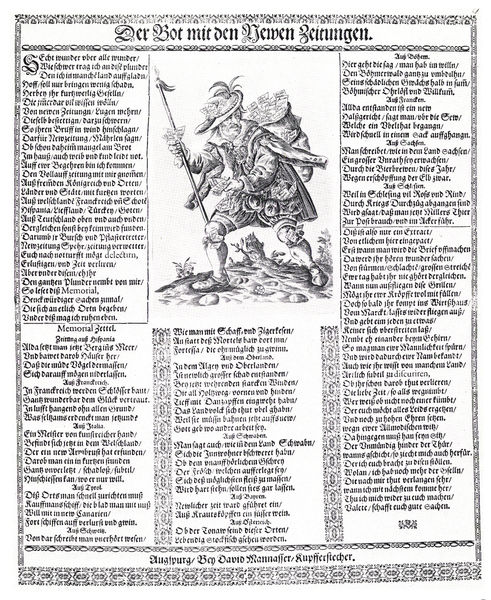
Titel: Der Bot mit den Newen Zeitungen.
Künstler: David Mannasser
Institution: (Seriendruck)
Schlagwörter: berg, feder, fuß, hand, mann, weiß, landschaft, ausschnitt, grau, hut, mitte, schwarz, zeichen, zeichnung, blick, ornament, alt, bart, hose, jacke, barock, federn, kleidung, rahmen, stein, hände, erde, gräser, hügel, gehen, boden, mantel, händler, blatt, wald, sack, stock, beine, deutschland, federhut, holzschnitt, schrift, papier, rahmung, schuhe, stab, kiepe, last, laufen, grafik, graphik, spalten, rand, hat, lanze, karikatur, deutsch, strumpf, knie, strümpfe, penis, buch, wandern, geld, druck, druckgraphik, druckgrafik, radierung, stich, titel, seite, illustration, schwarzweiß, text, zeitung, bericht, soldat, initiale, überschrift, literatur, stiefel, schriftbild, buchdruck, tracht, jäger, gotisch, schreiben, man, wanderer, mittelalter, wams, gedicht, german, gebote, speer, zeilen, rucksack, wanderstock, kupferstich, lederhose, bote, fraktur, strophen, letter, flugblatt, baumstumpf, wanderung, altdeutsch, der, lied, leitungen, kästen, augsburg, bot, initial, erzählung, den, druckschrift, spalte, artikel, hausierer, zeitungen, mit, kolumnen, regeln, sprache, landsknecht, heerpauke, helebarde, roman, gotische schrift, landstreicher, rücksack, site, pfeder, spear, traveller, feser, stropfhen, der bote, backpack, newspapers, zeitungsbote, mit den text, frakatur, einzelseite, zeitund, memorialzettel, manasser